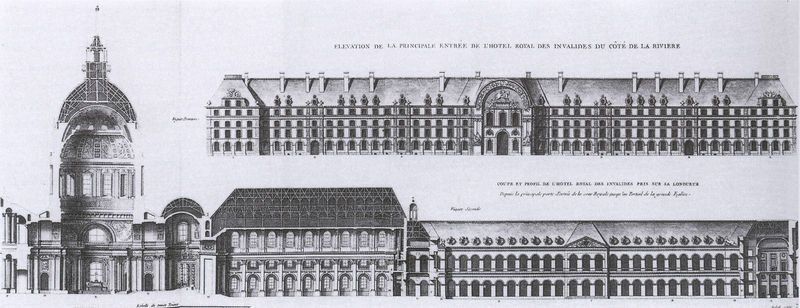
Titel: Invalidendom und Soldatenkirche (Aufriss; Stich)
Künstler: Jules Hardouin-Mansart
Standort: Paris
Institution: Invalides
Schlagwörter: dunkel, schatten, stadt, fenster, frankreich, grau, hell, holz, laterne, licht, paris, raum, schwarz, skizze, säule, weiss, zeichnung, dach, gebäude, schloss, alt, architektur, stein, innenraum, kirche, klassizismus, kamin, kamine, rund, schornstein, turm, schrift, seitlich, papier, bogen, fassade, fassaden, dächer, giebel, schornsteine, rundbogen, kuppel, hotel, lciht, innenansicht, tor, eingang, gewölbe, kloster, palast, dom, dachfenster, druck, schnitt, schwarzweiss, radierung, stich, titel, text, beschriftung, überschrift, bleistift, dachstuhl, napoleon, entwurf, kathedrale, langhaus, reihung, aussenansicht, fensterreihen, gesims, risalit, rechteckig, kapelle, geschosse, plan, pavillon, krankenhaus, stockwerke, querschnitt, beschreibung, geschoss, gebälk, riss, grundriss, bauwerk, aufriss, invalidendom, etage, bauzeichnung, bauplan, risalite, zentralbau, fenste, durchschnitt, fensterfront, risalith, tambour, dachkonstruktion, tambourkuppel, tüt, dch, doppelkuppel, invalide, langgestreckt, invaliden, langestreckt, cote, cote de la riviere, kupoel